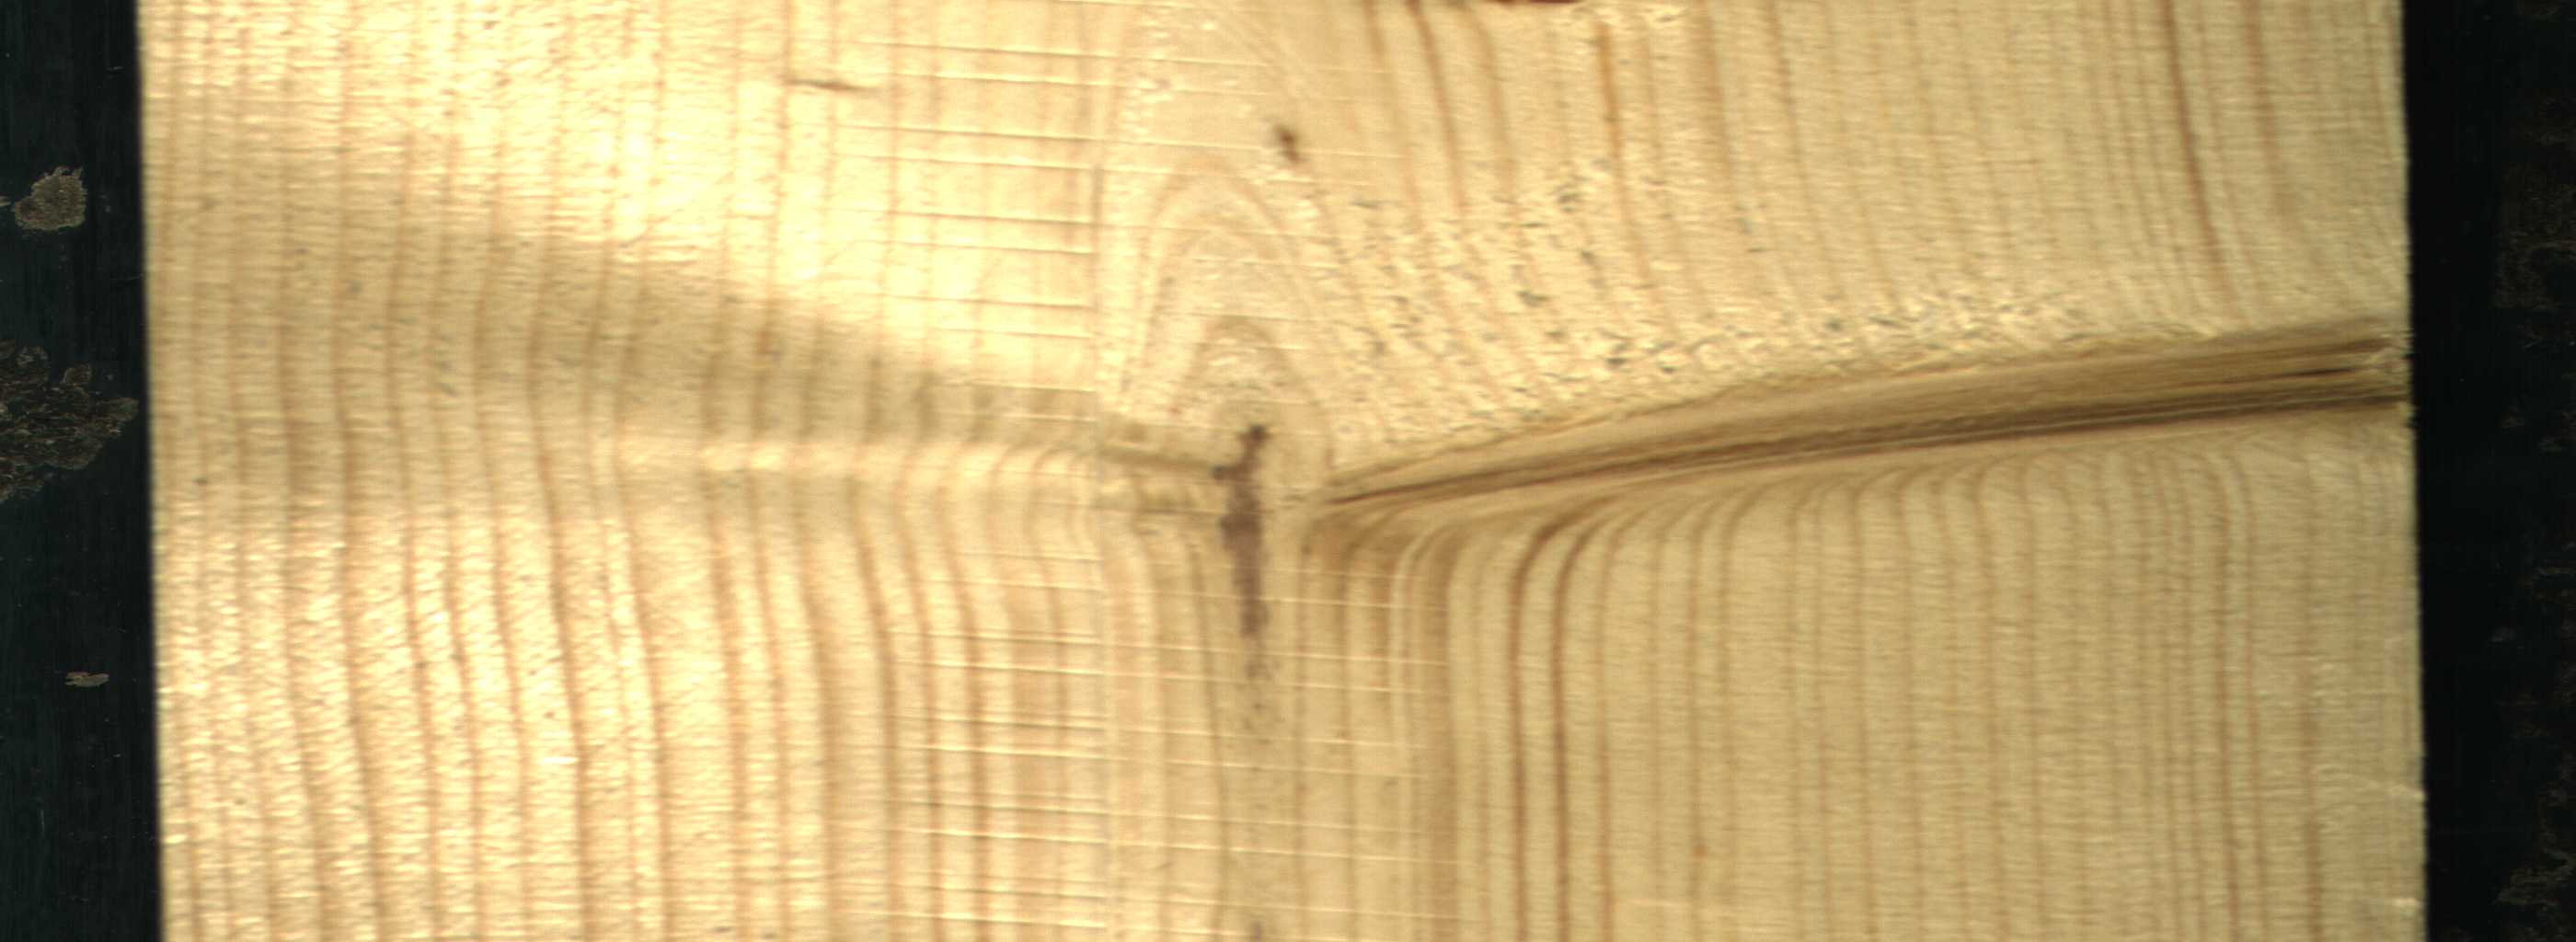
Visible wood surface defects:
Marrow
Live_Knot